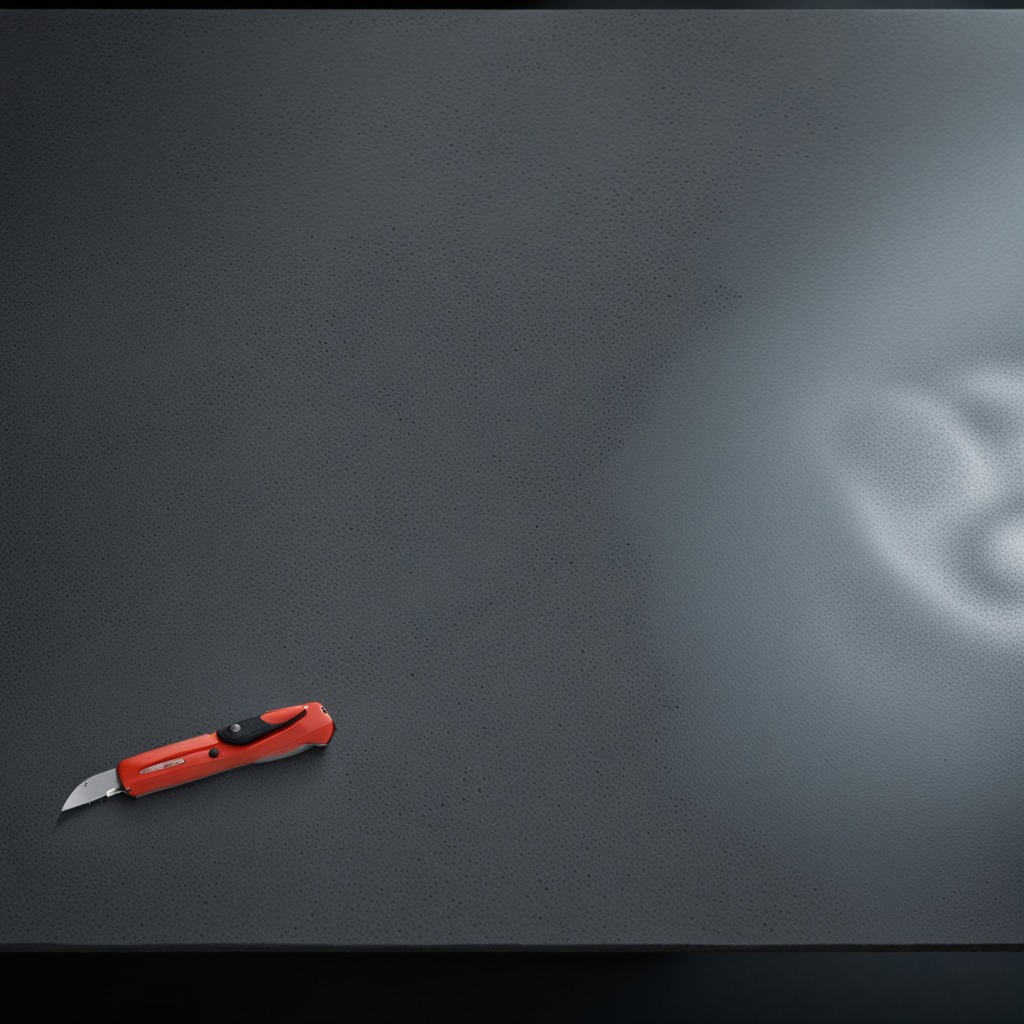
A utility knife is lying on a clean granite table inside a workshop at night dim ambient light soft shadows worn but